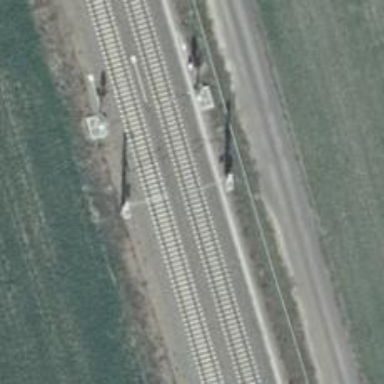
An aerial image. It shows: Solitary milestone along the railway.